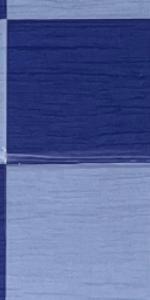
Label: Empty